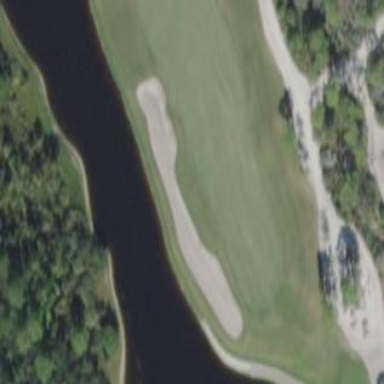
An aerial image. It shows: Golf bunker filled with natural sand.